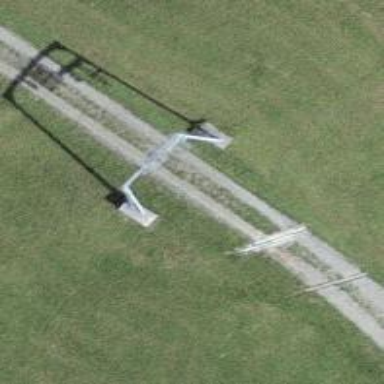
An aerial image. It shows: Pylon for aerialway.